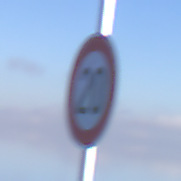
Verkehrszeichen: Geschwindigkeit20
Umgebung: Outdoor, Nature
Tageszeit: MorningAfternoon
Wetter: PartlyCloudy
Licht: Natural
Jahreszeit: NotSpecified
Kontrast: HighContrast